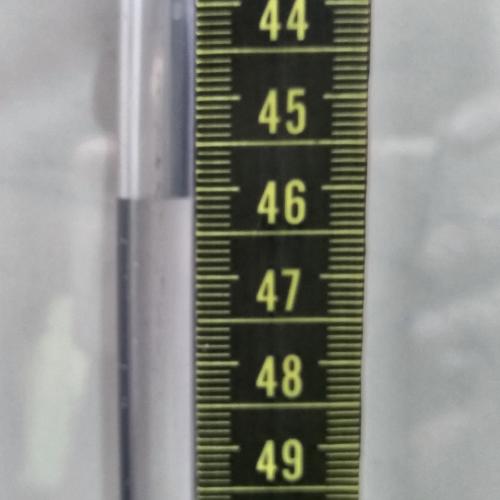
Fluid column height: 46.1 cm